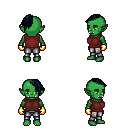
a pixel art fantasy rpg character, female body template, orc, green skin, maroon sleeveless shirt, metal pants, raven long mohawk hairstyle, gold gloves, four views (front, back, left, right), 2x2 character sprite sheet, small pixel art, hard edges, no anti-aliasing